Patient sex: M
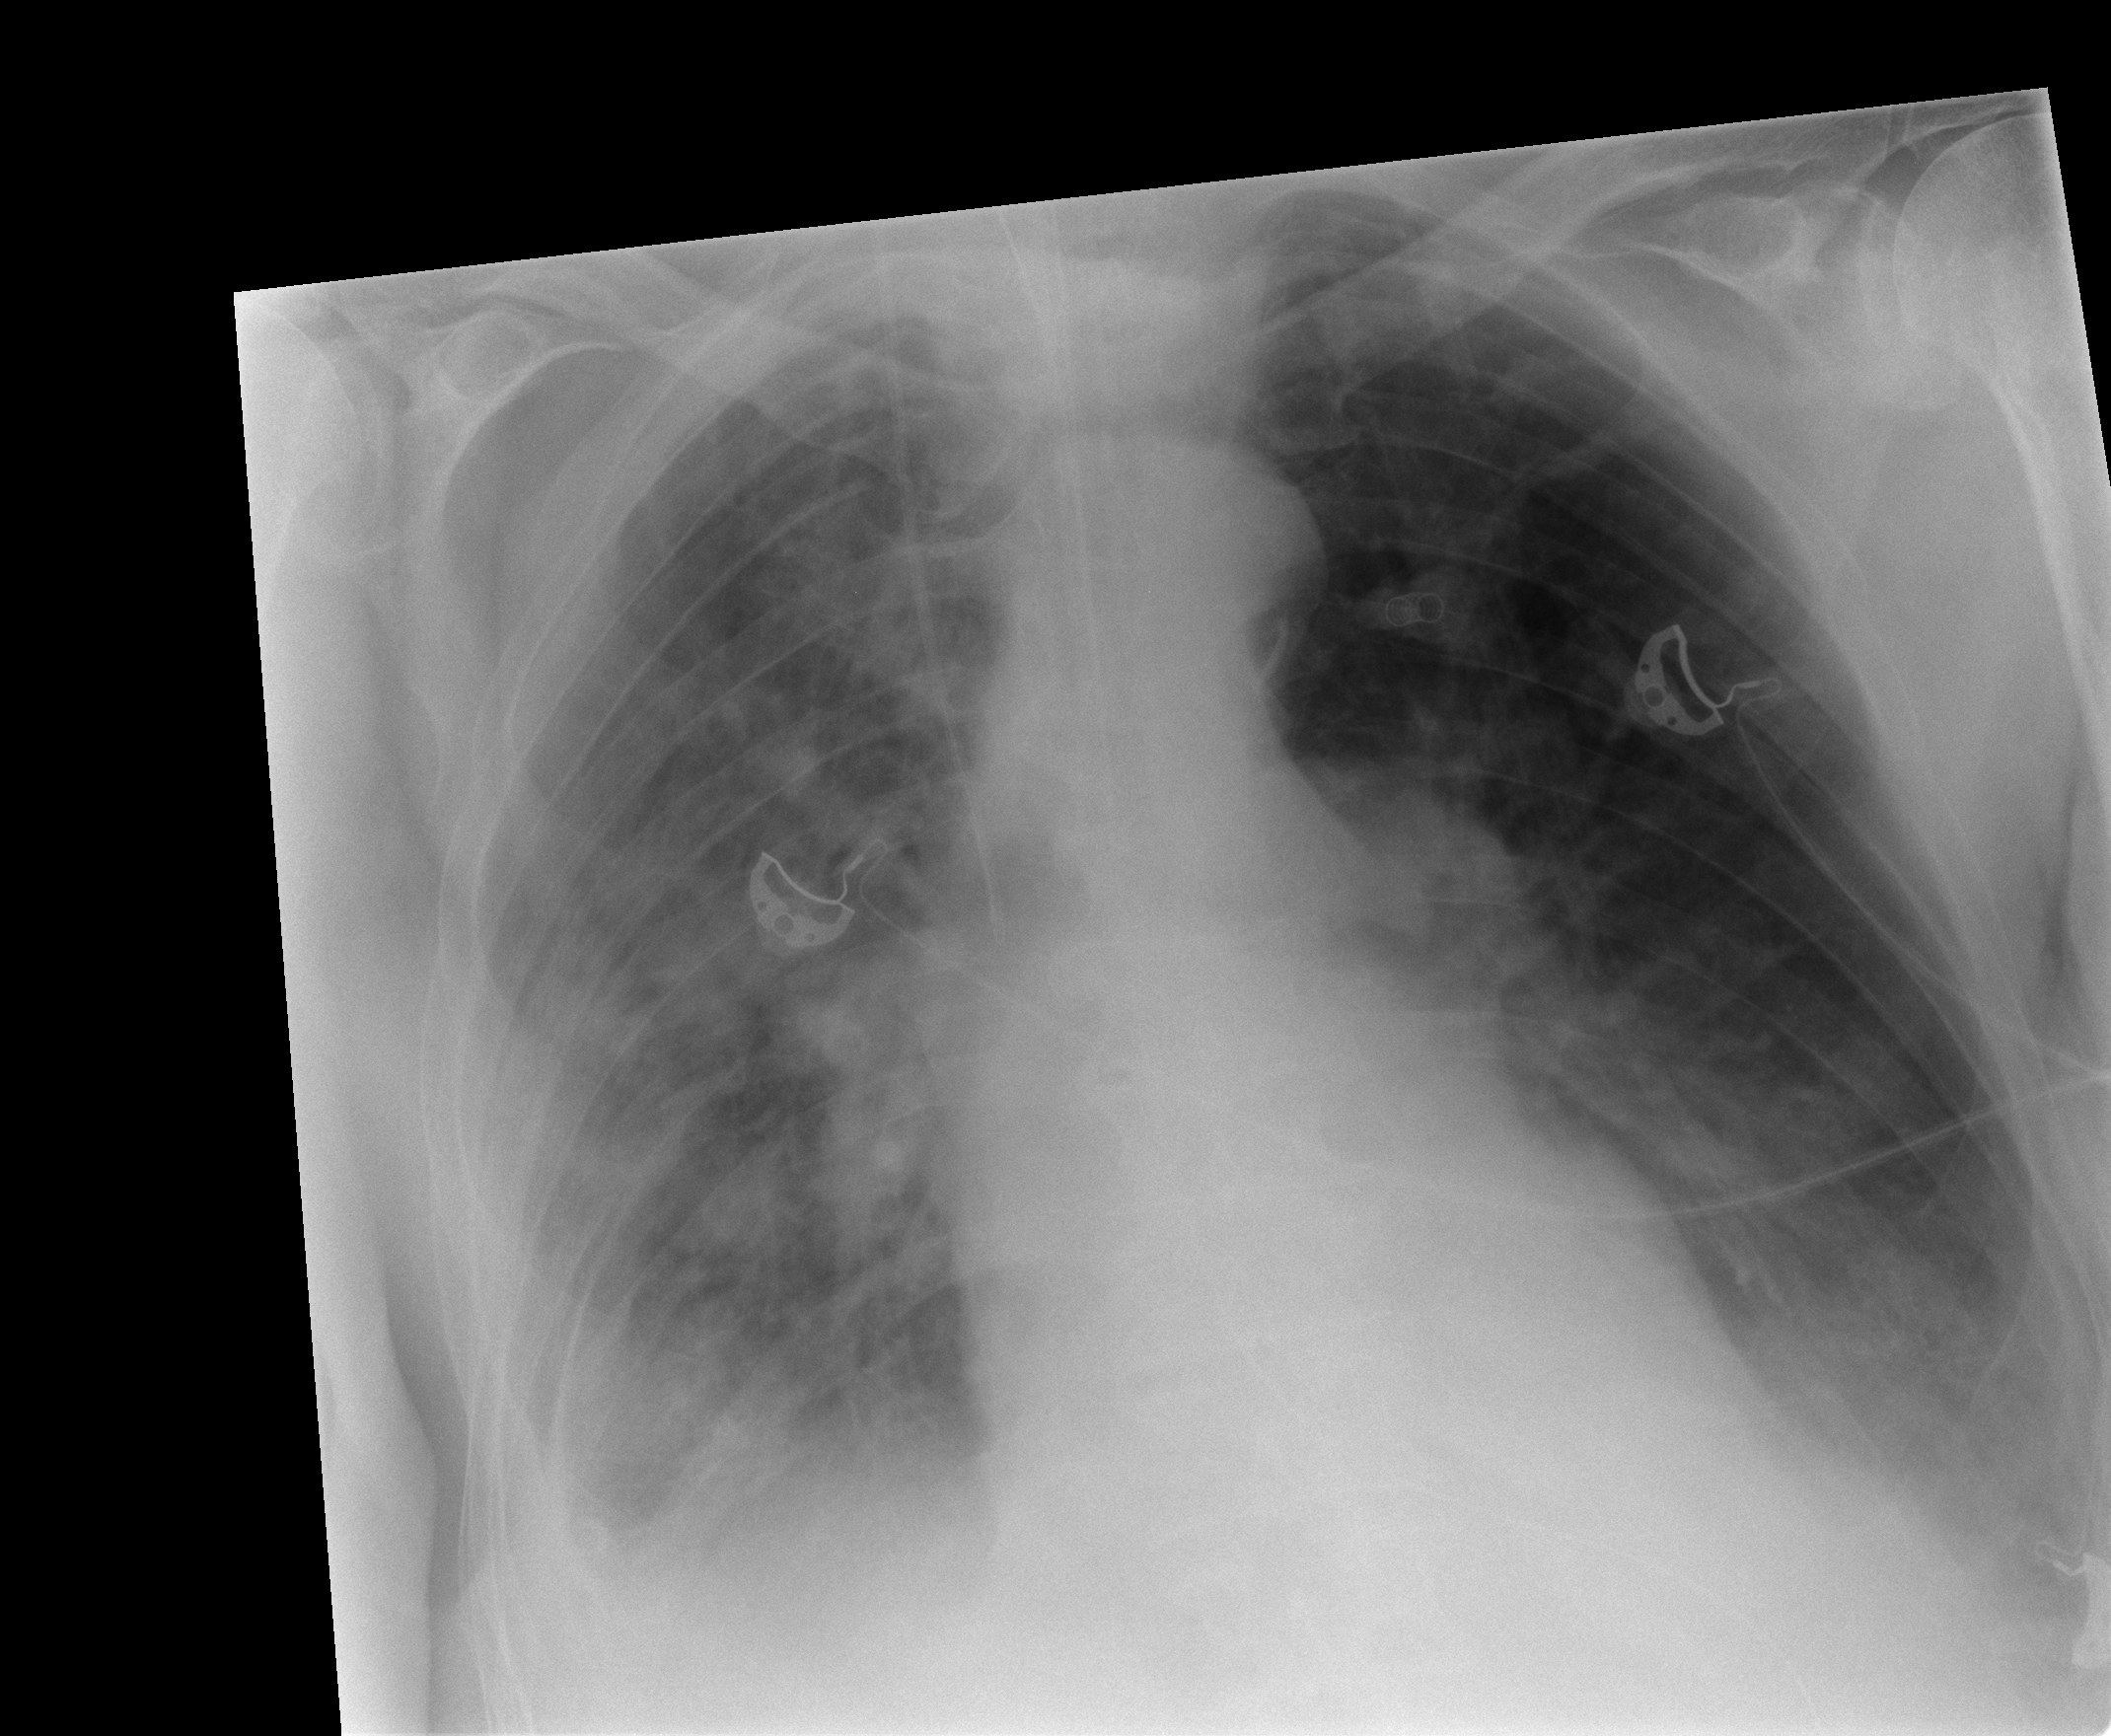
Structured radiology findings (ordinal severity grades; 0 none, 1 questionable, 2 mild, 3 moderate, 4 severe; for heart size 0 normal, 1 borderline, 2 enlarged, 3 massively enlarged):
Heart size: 0
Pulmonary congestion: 2
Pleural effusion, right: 2
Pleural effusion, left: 2
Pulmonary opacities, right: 4
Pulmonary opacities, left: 2
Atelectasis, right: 3
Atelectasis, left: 2